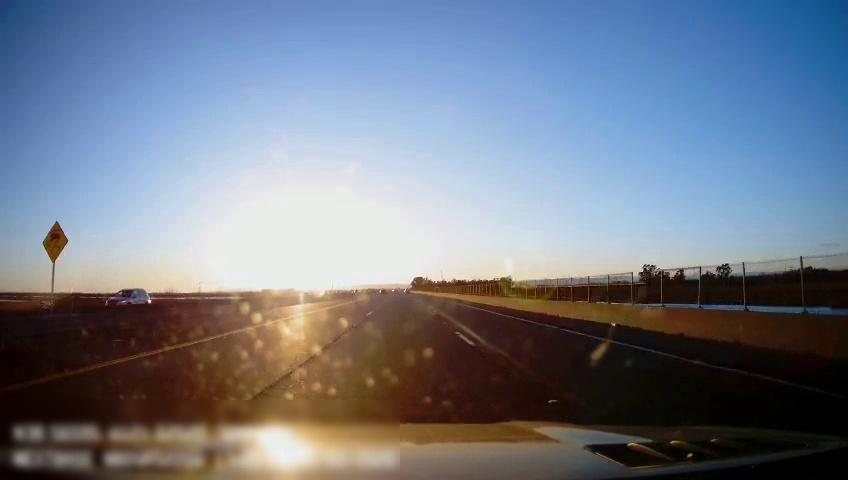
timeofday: Day
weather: Sunny
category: Drivable Space
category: Vehicles | SUV
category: Lanes | Alternate Lane
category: Lanes | Current Lane
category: Lanes | Current Lane
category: Lanes | Alternate Lane
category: Traffic | Signs